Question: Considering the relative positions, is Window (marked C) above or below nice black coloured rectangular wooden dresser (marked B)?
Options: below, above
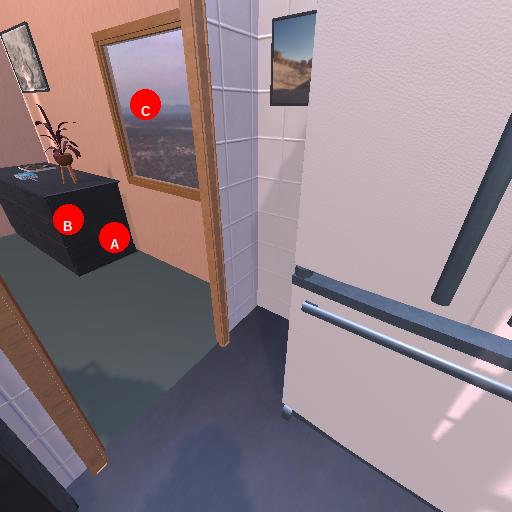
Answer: below